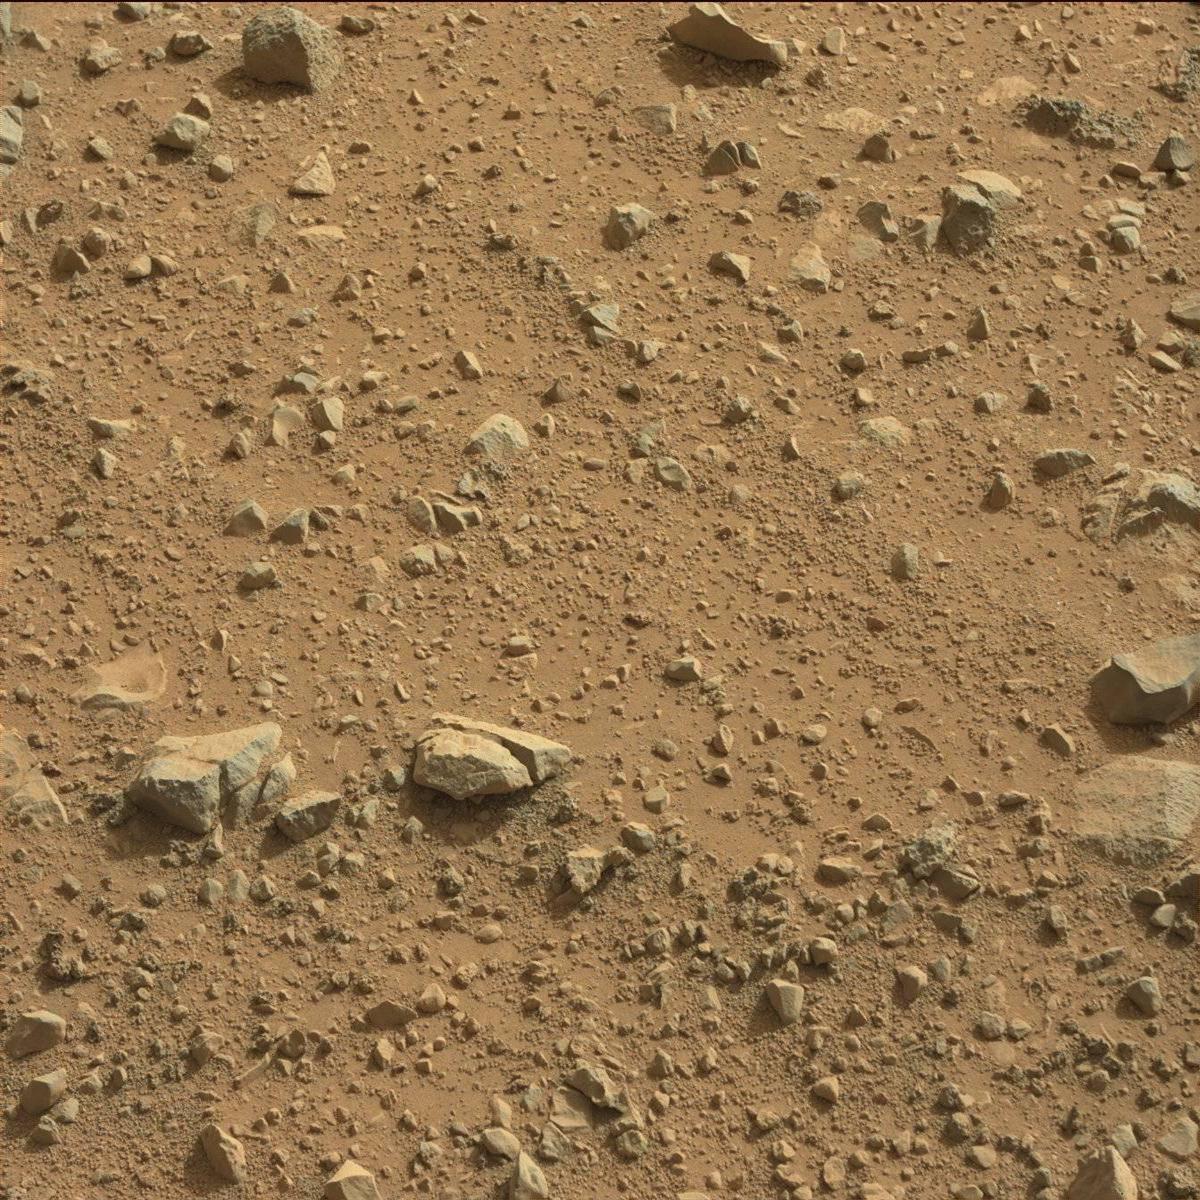
Terrain classes present: Bedrock, Rock, Sand / Soil